Question: I have a data.matrix that is approximately 4000 rows and 100 columns. I am doing a heatmap of the data like:
'''
data<-heatmap(data_matrix,Rowv=NA,Colv=NA,col=cm.colors(256),scale="column",margins=c(5,10))
'''
But the problem that I got is that the labels that appear in the column are too grouped, so it is impossible to visualize them correctly. How I can resize the heatmap so I can see the values of the labels of the column? I tried to print it in pdf, but it only appears a black stripe.
Thanks
I am including a figure of the heatmap, the portion that I want to see are the labels that are in the right part, but they are too close together.

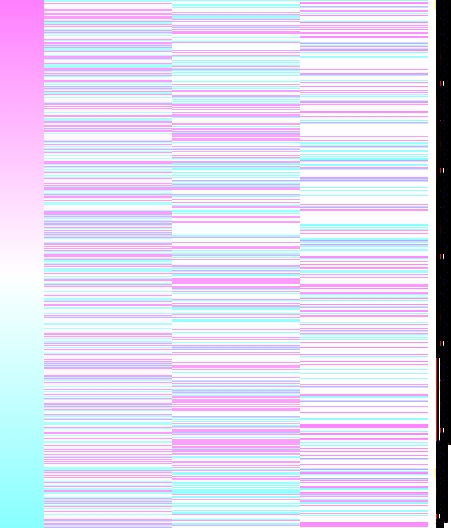
Answer: In Rstudio you can easily resize the graphic window, same holds for Rgui. Alternatively, if you save the plot to file you can use a bigger size for your graphics, e.g. bigger 'width' and 'height' when calling 'pdf' or 'png'.